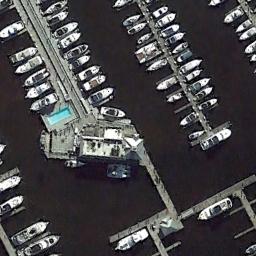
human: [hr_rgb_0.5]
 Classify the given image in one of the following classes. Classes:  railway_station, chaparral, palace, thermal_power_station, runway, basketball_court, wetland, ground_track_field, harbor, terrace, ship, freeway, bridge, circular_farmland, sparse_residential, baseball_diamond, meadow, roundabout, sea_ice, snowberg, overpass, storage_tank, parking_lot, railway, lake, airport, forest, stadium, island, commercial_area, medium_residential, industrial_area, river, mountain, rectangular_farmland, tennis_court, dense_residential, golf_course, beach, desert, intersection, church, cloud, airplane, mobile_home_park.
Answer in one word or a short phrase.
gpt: harbor